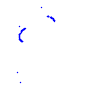
Particle: kaon